Field crop: maize
Growth stage: 1
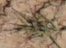
Species: lolium